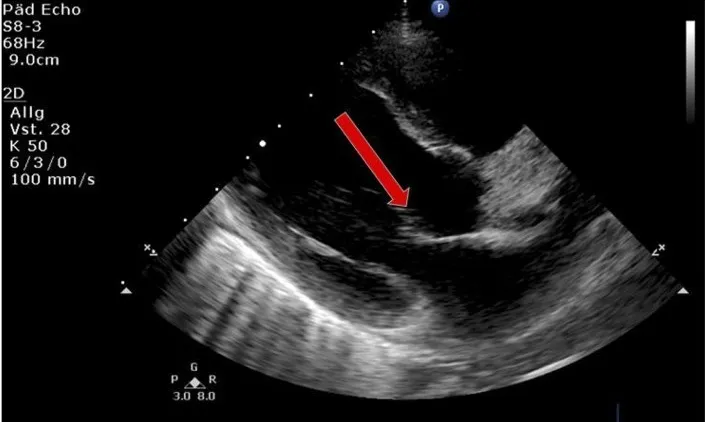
Echocardiography showing prolapse of mitral valve (arrow).
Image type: radiology (ultrasound)